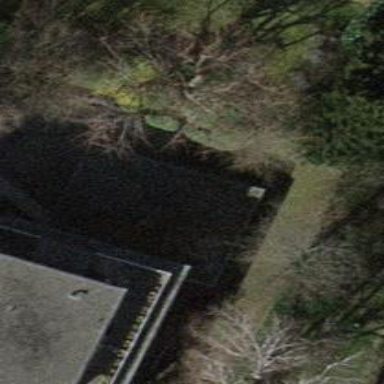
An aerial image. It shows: Flat roofed garages.